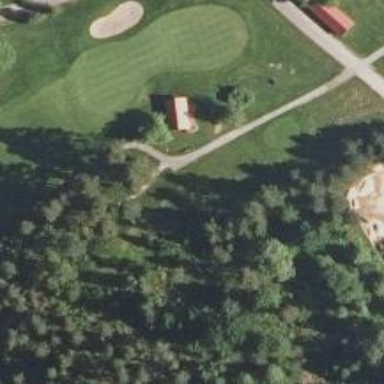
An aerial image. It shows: Path designated for golf carts.